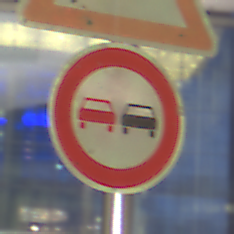
Verkehrszeichen: Ueberholverbot
Zusatzzeichen oben: WildwechselLinks
Umgebung: Outdoor, Urban
Tageszeit: Night
Wetter: PartlyCloudy
Licht: Artificial
Jahreszeit: NotSpecified
Kontrast: HighContrast